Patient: sex F, age 59
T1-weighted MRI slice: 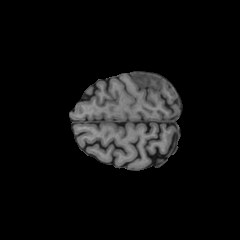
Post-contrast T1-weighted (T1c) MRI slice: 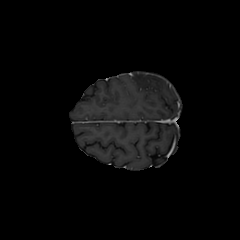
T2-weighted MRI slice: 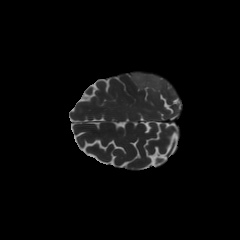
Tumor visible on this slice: yes
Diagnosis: Astrocytoma, IDH-mutant
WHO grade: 3